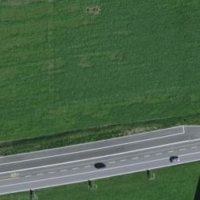
EUNIS habitat code: 52
Species observed at this site:
Pulmonaria obscura